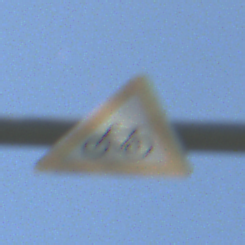
Verkehrszeichen: RadverkehrRechts
Umgebung: Outdoor, Nature
Tageszeit: MorningAfternoon
Wetter: PartlyCloudy
Licht: Natural
Jahreszeit: NotSpecified
Kontrast: HighContrast